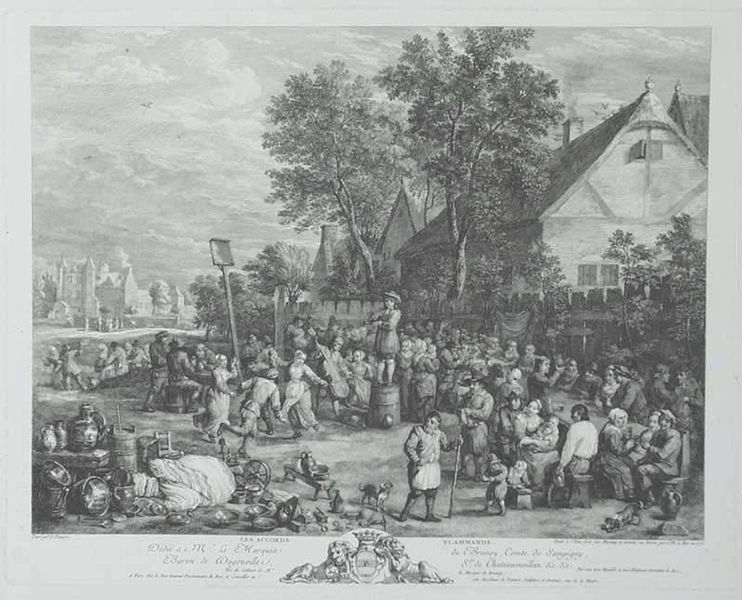
Titel: Les accords flammands
Künstler: Jacques-Philippe Lebas
Standort: Karlsruhe
Institution: Staatliche Kunsthalle Karlsruhe
Schlagwörter: baum, blätter, gruppe, himmel, mann, vogel, weiß, wolken, baden, bäume, frauen, landschaft, menschen, sitzen, stadt, fenster, frau, grau, männer, reden, schwarz, strasse, stuhl, tisch, tische, zeichnung, dach, gebäude, haus, hund, hunde, schloss, tier, tiere, wolke, zaun, fest, leute, menge, ornament, tanz, versammlung, bart, bärte, feier, feiern, flaschen, gelage, trinken, barock, mensch, rahmen, stehen, holland, niederlande, feld, häuser, vögel, kirche, boden, land, redner, kind, personen, blatt, gitarre, musik, musiker, tanzen, krone, renaissance, bauern, kinder, räder, schornstein, stock, krug, vase, schrift, stab, rede, körbe, dorf, giebel, grafik, graphik, bauernhof, hof, weis, markt, platz, bank, rad, querformat, ansprache, essen, tafel, wein, kartusche, sprechen, vergnügen, korb, vasen, zinnen, gruppen, stadtansicht, spiel, schild, burg, strohdach, kloster, palast, draußen, geschirr, druck, druckgraphik, schwarz-weiß, stich, text, volk, jahrmarkt, fass, festmahl, menschenmenge, bänke, wappen, geige, krüge, löwen, beute, gemeinde, laubbäume, fachwerk, gehöft, auktion, fernsicht, löwe, fässer, siegel, eimer, kupferstich, kannen, tänzer, schaufel, spaten, gasthaus, sigel, spinnrad, tonne, bauernfest, zuhören, butterfass, dorfplatz, schützenfest, volksfest, himml, dorfbewohner, mittelater, waren, flandern, trunk, dorfleben, verkündung, bekanntmachung, zecihnung, schrfit, zusammenkunft, gambe, unterschirft, dorffest, mob, markttreiben, ausrufer, 1810, redener, stadt+, speiß und trank, köngilich, neiderlander, kleinteil, beute#, großherzugtum baden